Question:
I have this Gif which appears to be normal but when I convert this to a video 'mp4' to reduce the page load. The video plays in loop and it looks really choppy and too fast. Is there anyway to test if the speed of this gif is normal and adjust that to the video once it's converted?
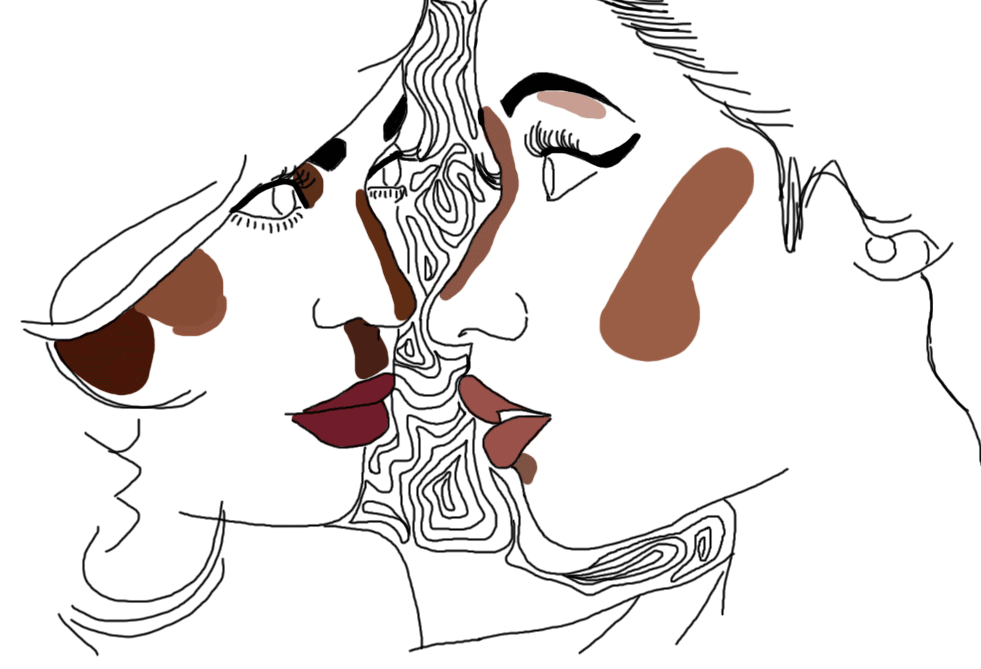
Answer: Looks too fast to me in my browser. There are usually options in the video converter to adjust the speed, depending on what you are using.
If you want to adjust the gif itself, try <URL>.